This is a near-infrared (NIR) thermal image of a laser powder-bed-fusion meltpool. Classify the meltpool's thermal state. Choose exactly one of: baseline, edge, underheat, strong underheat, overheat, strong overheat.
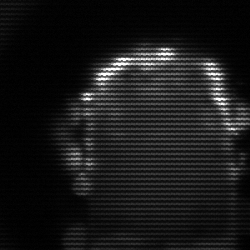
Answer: baseline